Field crop: maize
Growth stage: 2
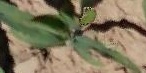
Species: maize